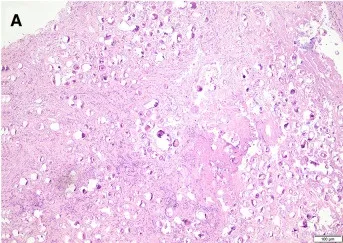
Histomorphology of psammomatous meningioma. H&E stain showing meningothelial neoplasm with prominent psammomatous calcifications. 20x.
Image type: pathology (h&e)